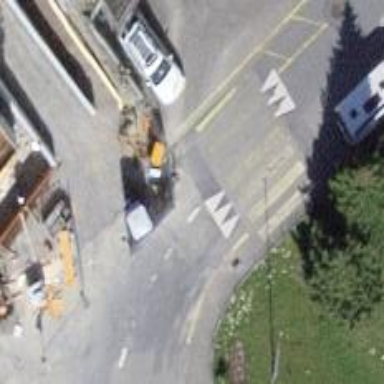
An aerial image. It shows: Zebra crossing on footway.